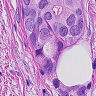
Metastatic tissue present: yes